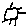
Label: sun